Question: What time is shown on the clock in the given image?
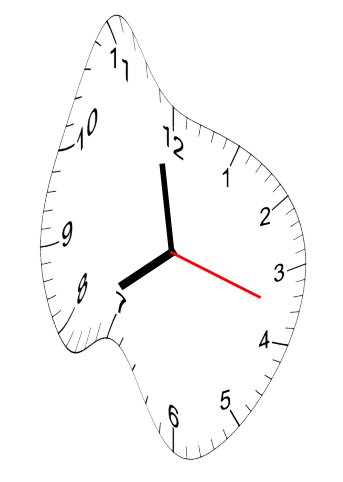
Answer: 07:58:18